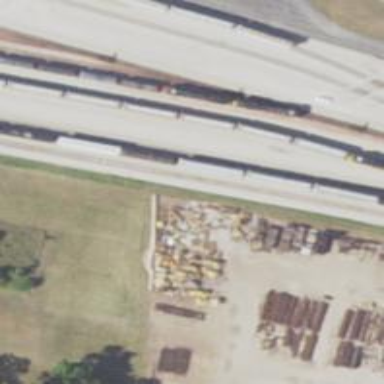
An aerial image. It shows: Railway yard in service.